Question: I am not a expert user of excel. I want to know how I can search specific keyword, Copy and export all the rows into a new excel file or sheet. I found many posts about coping and exporting using excel but finally tired. I've attached a Photo. Please let me know the simplest, easiest and successful way. I don't know how and where to add the code in excel. I can do just +,- and x in excel.. I would be thankful to you.
Here you can see the Image

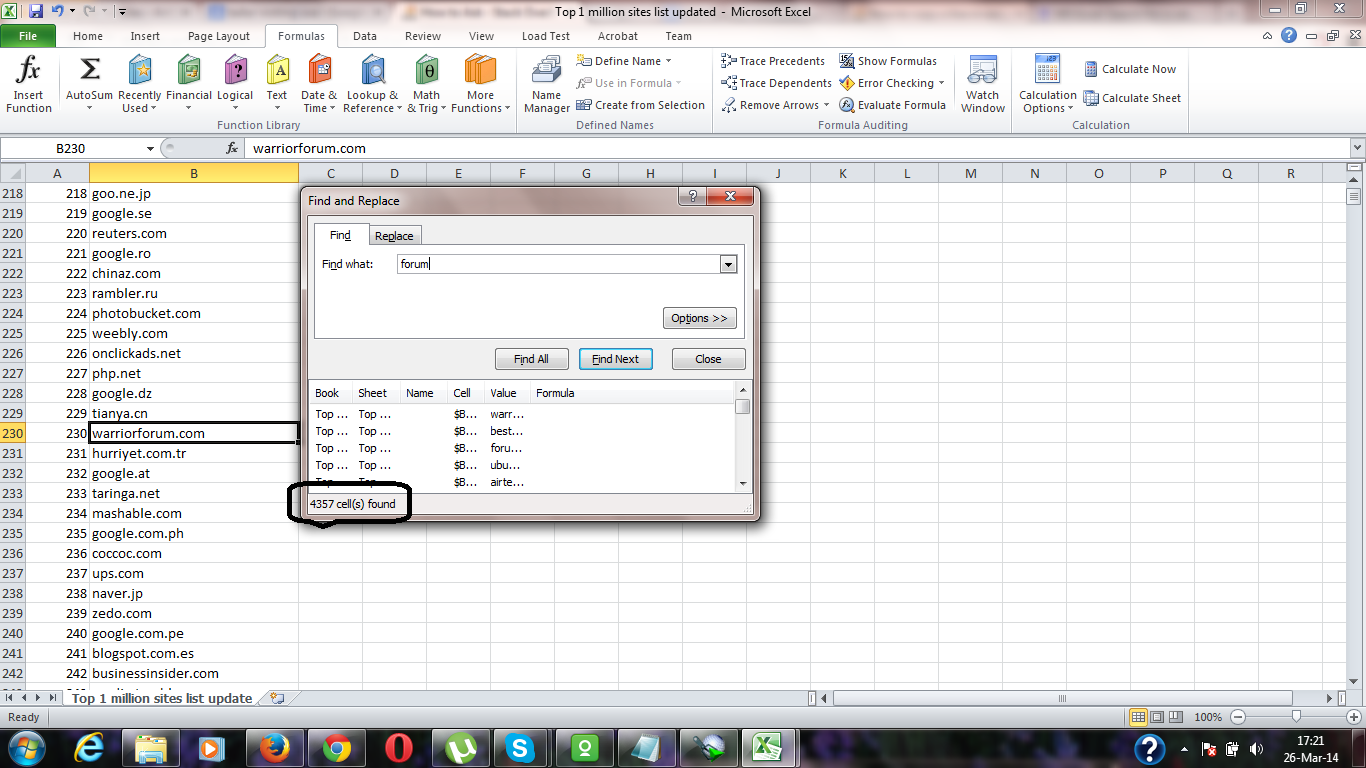
Answer: This link will help you add the "Developer" option to your ribbon in Excel. This will allow you to add code in excel. You can right-click your sheet tab at the bottom of your spreadsheet (the one that says "top 1 million..." in your photo) and select "view code" to access a VBA editor.
<URL>
To search for a specific keyword you can use a for loop that cycles through all the cells in a coloumn using this code
'''
' cell number and index are variables for row number
Dim cell_number As Integer
Dim index As Integer
For row_number = 1 To 20
For coloumn_number = 1 To 20
If Sheet1.Cells(cell_number, coloumn_number).Value = "enter keyword here" Then
'add code for whatever you want to do (like store data in an array for "export")
End If
Next
Next
'''